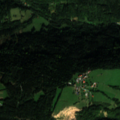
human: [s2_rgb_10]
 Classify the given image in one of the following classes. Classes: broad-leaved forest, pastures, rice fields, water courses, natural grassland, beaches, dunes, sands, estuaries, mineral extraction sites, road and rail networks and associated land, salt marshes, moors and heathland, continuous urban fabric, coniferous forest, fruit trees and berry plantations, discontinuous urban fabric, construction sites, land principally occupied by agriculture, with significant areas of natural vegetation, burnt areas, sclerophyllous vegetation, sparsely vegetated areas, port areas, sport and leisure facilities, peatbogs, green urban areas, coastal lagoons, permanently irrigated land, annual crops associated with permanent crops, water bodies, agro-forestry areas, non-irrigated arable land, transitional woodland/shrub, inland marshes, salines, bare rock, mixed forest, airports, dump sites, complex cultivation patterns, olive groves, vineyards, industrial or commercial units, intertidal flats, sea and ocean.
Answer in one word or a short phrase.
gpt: pastures, land principally occupied by agriculture, with significant areas of natural vegetation, coniferous forest, mixed forest